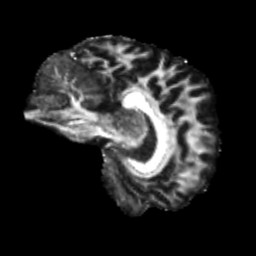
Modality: FA
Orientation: sagittal
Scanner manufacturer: siemens
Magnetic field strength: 3 T
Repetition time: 4 s
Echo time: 0.0594 s